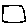
Label: square